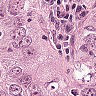
Metastatic tissue present: yes